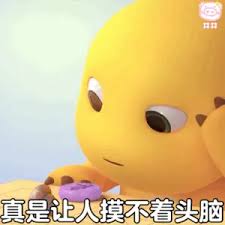
Label: nailong